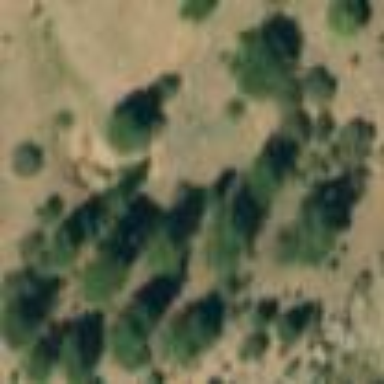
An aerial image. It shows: Forest area dominated by evergreen needle-leaved trees.